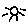
Label: sun